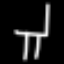
Label: chair